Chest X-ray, AP view. Patient: 30 years old, sex F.
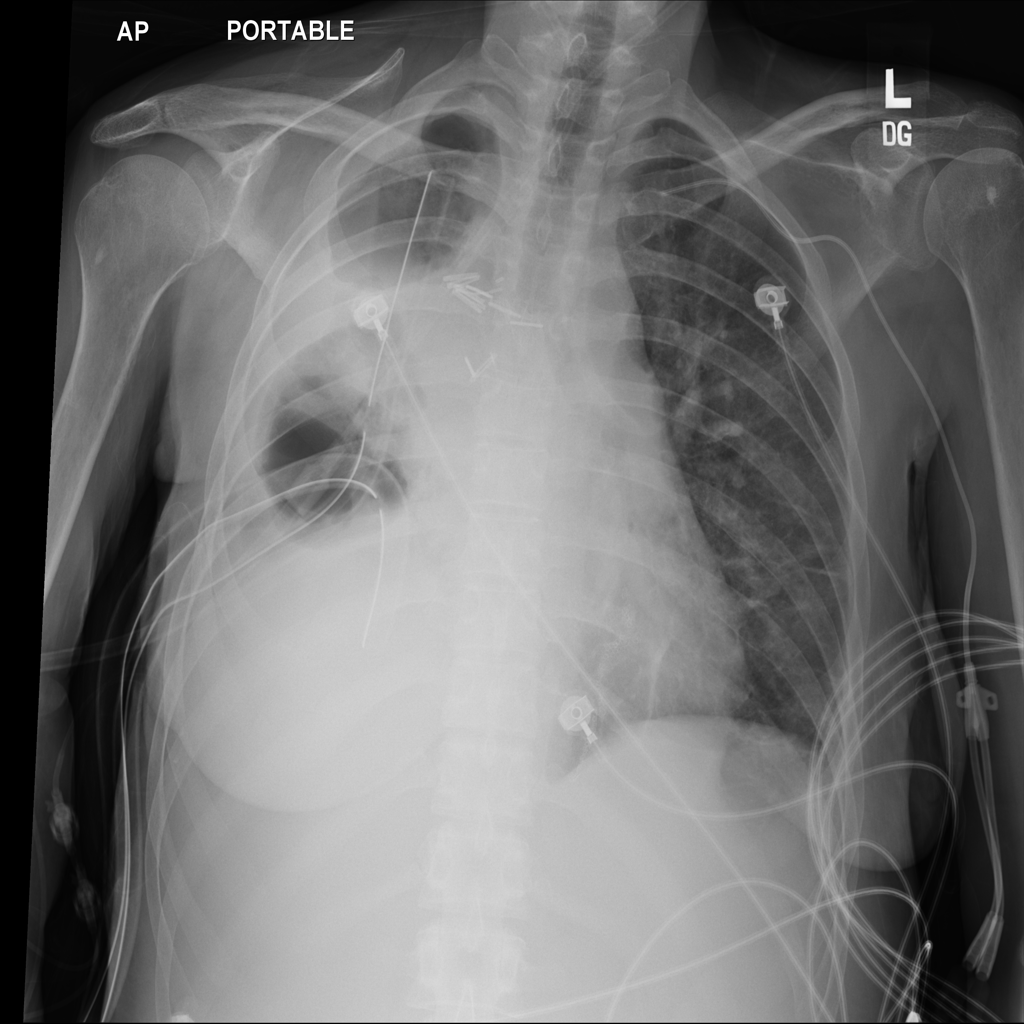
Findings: Effusion, Infiltration, Pleural_Thickening, Pneumothorax